Interaction volume radius: 5 \u00c5
Interaction volume height: 25 \u00c5
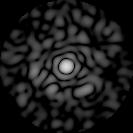
Disorder parameter: 0.8148